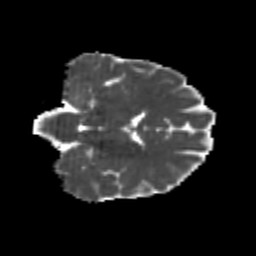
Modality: MD
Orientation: coronal
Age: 26
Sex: female
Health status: healthy
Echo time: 0.074 s